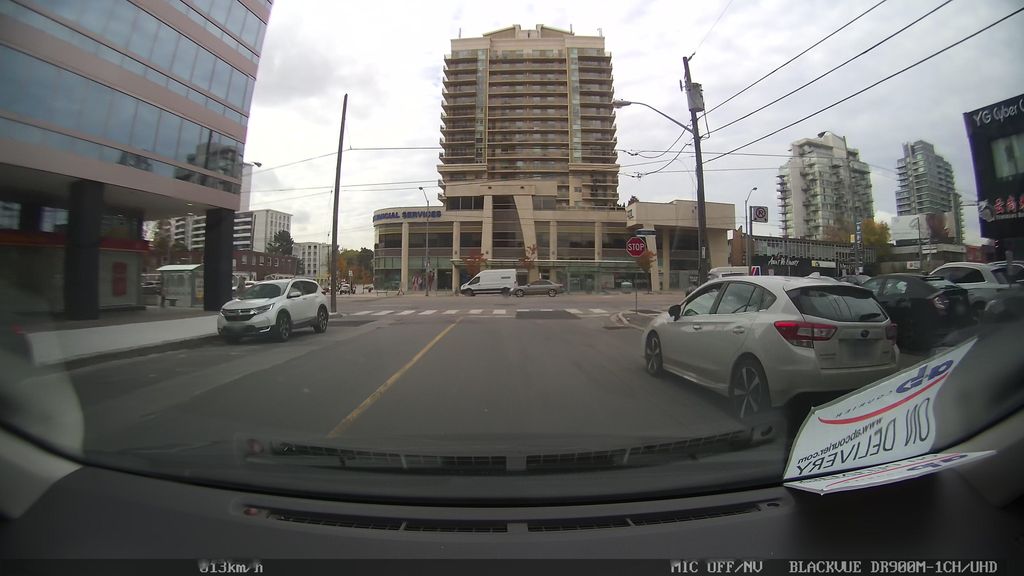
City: toronto